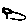
Label: tree